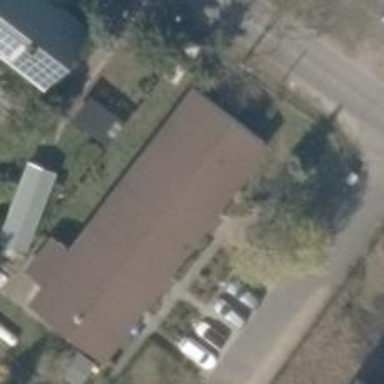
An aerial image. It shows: Veterinary facility.